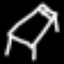
Label: bed